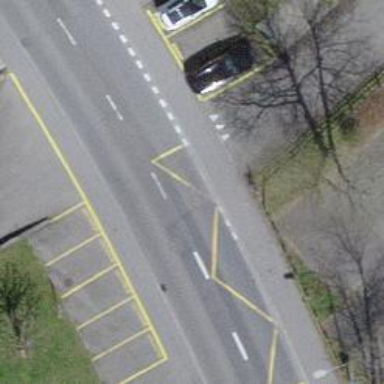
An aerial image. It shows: Asphalt platform for public transport.